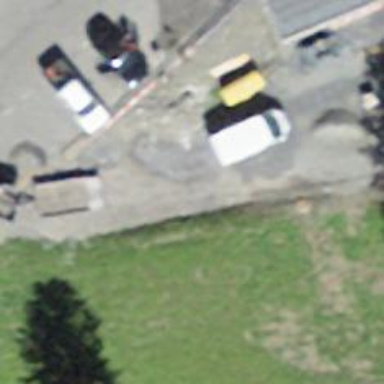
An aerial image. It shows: Playground featuring climbing frame.